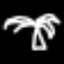
Label: palm tree